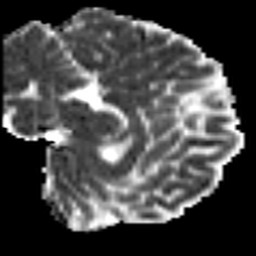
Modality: MD
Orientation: sagittal
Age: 29
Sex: female
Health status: healthy
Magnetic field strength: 3 T
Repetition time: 8.4 s
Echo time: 0.0926 s